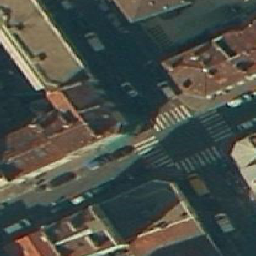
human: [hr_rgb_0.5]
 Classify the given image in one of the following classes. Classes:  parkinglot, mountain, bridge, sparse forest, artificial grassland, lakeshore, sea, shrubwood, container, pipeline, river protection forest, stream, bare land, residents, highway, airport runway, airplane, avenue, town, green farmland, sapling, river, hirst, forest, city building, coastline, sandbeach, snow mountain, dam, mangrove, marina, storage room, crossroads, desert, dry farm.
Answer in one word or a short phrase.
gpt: city building